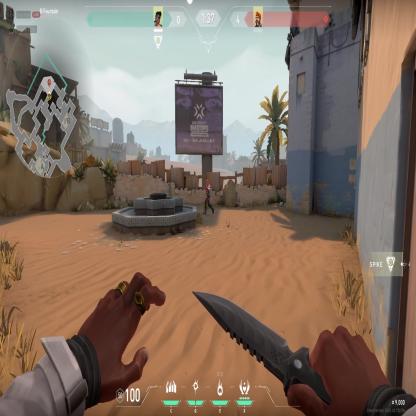
Label: enemy